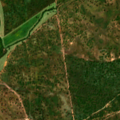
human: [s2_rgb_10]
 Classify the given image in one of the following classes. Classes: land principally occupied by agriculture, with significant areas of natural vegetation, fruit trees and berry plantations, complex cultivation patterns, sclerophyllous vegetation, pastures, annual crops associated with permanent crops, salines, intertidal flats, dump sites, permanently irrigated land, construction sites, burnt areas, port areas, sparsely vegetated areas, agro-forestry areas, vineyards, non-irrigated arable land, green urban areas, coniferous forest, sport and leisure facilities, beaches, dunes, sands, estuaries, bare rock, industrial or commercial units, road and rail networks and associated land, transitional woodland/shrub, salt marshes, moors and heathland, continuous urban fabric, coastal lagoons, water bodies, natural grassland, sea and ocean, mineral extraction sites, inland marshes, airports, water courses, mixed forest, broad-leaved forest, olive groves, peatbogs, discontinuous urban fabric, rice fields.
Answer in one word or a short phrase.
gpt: continuous urban fabric